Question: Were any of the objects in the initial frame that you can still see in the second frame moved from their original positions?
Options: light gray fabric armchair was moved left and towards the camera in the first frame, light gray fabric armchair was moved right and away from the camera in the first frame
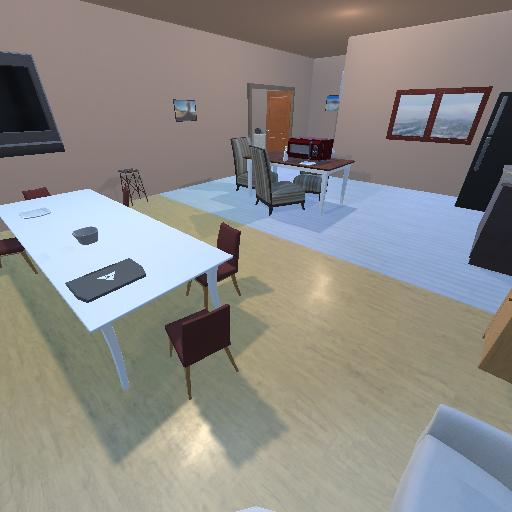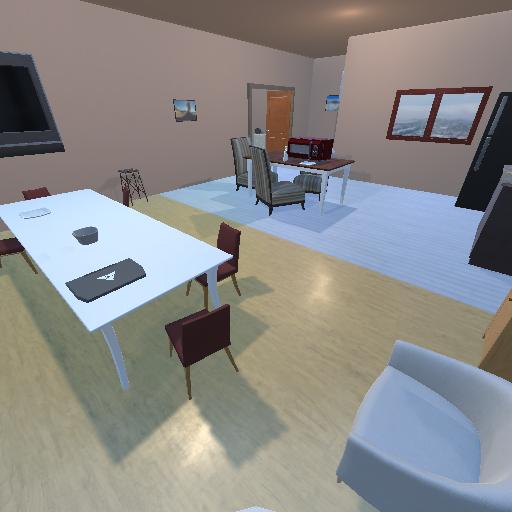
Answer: light gray fabric armchair was moved left and towards the camera in the first frame